Field crop: maize
Growth stage: 2
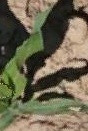
Species: maize